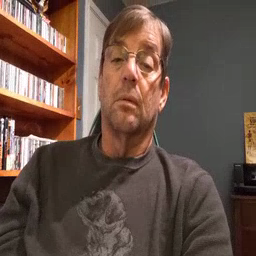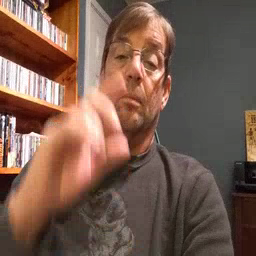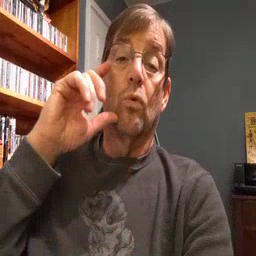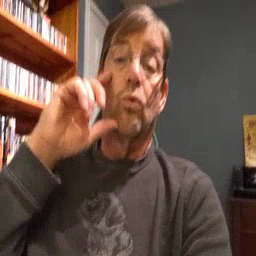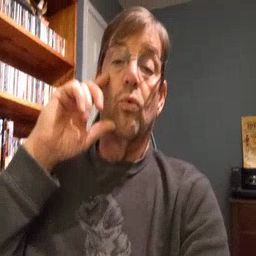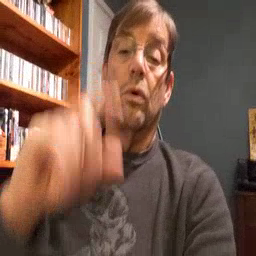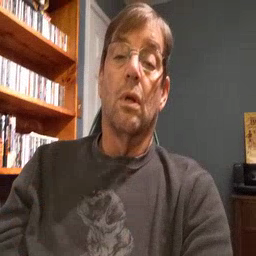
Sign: moon